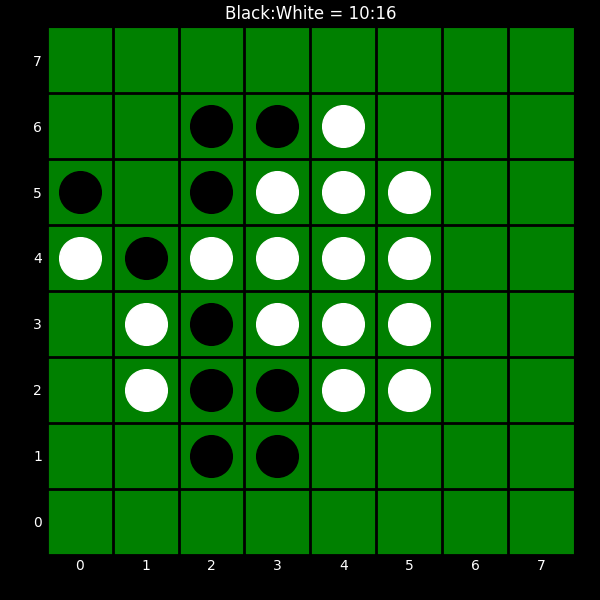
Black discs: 10
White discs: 16